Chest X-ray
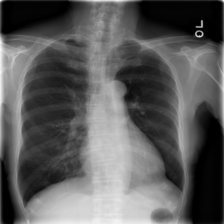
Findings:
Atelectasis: negative
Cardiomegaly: negative
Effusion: negative
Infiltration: negative
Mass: negative
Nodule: negative
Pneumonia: negative
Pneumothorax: negative
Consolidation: negative
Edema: negative
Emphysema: negative
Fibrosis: negative
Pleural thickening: negative
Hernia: negative